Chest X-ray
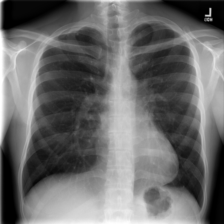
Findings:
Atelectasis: negative
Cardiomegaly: negative
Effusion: negative
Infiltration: negative
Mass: negative
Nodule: negative
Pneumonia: negative
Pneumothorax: negative
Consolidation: negative
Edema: negative
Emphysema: negative
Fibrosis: negative
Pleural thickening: positive
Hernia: negative